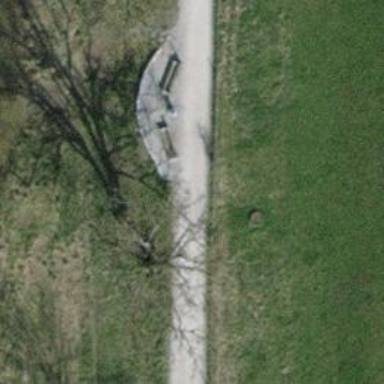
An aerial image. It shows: Brown bench in the vicinity.